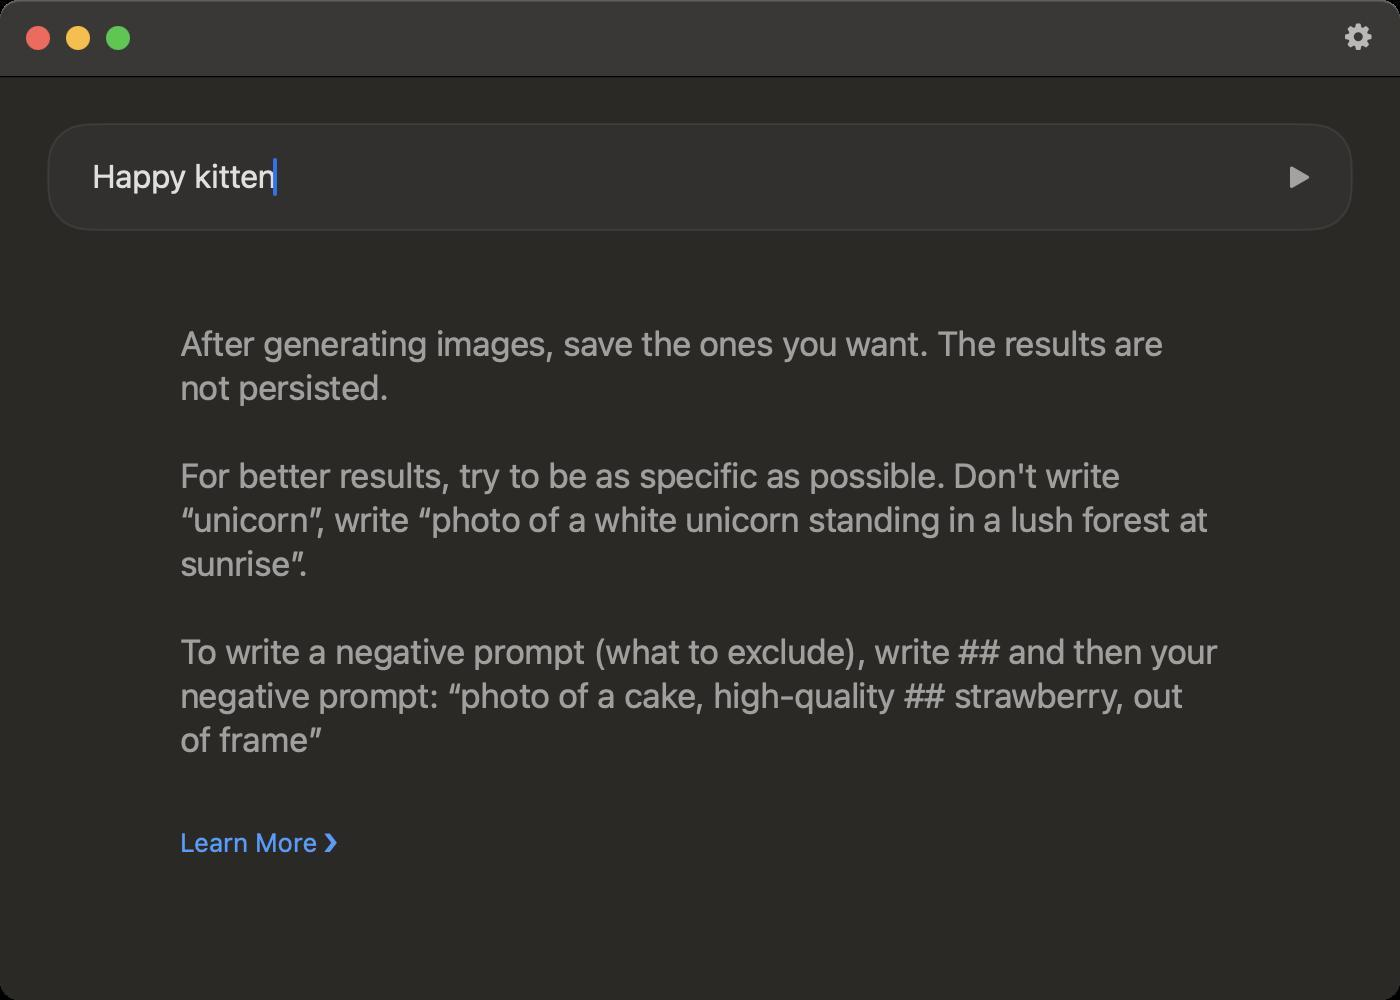
Accessibility tree:
{"name": "", "role": "AXWindow", "description": null, "role_description": "standard window", "value": null, "position": "514.00;285.00", "size": "700;500", "children": [{"name": null, "role": "AXGroup", "description": null, "role_description": "group", "value": null, "position": "0.00;0.00", "size": "700;500", "children": [{"name": null, "role": "AXTextField", "description": null, "role_description": "text field", "value": "Happy kitten", "position": "46.00;79.00", "size": "576;19", "children": []}, {"name": null, "role": "AXButton", "description": "Generate", "role_description": "button", "value": null, "position": "635.50;74.00", "size": "28;29", "children": []}, {"name": null, "role": "AXStaticText", "description": null, "role_description": "text", "value": "After generating images, save the ones you want. The results are not persisted.\n\nFor better results, try to be as specific as possible. Don't write “unicorn”, write “photo of a white unicorn standing in a lush forest at sunrise”.\n\nTo write a negative prompt (what to exclude), write ## and then your negative prompt: “photo of a cake, high-quality ## strawberry, out of frame”\n", "position": "90.00;162.00", "size": "520;240", "children": []}, {"name": null, "role": "AXLink", "description": "Learn More ❯", "role_description": "link", "value": null, "position": "90.00;413.00", "size": "79;16", "children": []}, {"name": null, "role": "AXScrollArea", "description": null, "role_description": "scroll area", "value": null, "position": "0.00;130.00", "size": "700;371", "children": [{"name": null, "role": "AXOpaqueProviderGroup", "description": null, "role_description": "collection", "value": null, "position": "inf;inf", "size": "0;0", "children": []}]}]}, {"name": null, "role": "AXToolbar", "description": null, "role_description": "toolbar", "value": null, "position": "0.00;0.00", "size": "700;38", "children": [{"name": null, "role": "AXButton", "description": "Quick Settings", "role_description": "button", "value": null, "position": "662.00;0.00", "size": "34;38", "children": [{"name": null, "role": "AXButton", "description": "Quick Settings", "role_description": "button", "value": null, "position": "671.50;8.75", "size": "16;16", "children": []}]}]}, {"name": null, "role": "AXButton", "description": null, "role_description": "close button", "value": null, "position": "12.00;11.00", "size": "14;16", "children": []}, {"name": null, "role": "AXButton", "description": null, "role_description": "full screen button", "value": null, "position": "52.00;11.00", "size": "14;16", "children": [{"name": null, "role": "AXGroup", "description": null, "role_description": "group", "value": null, "position": "52.00;11.00", "size": "14;16", "children": [{"name": null, "role": "AXGroup", "description": null, "role_description": "group", "value": null, "position": "52.00;11.00", "size": "14;16", "children": []}]}]}, {"name": null, "role": "AXButton", "description": null, "role_description": "minimize button", "value": null, "position": "32.00;11.00", "size": "14;16", "children": []}, {"name": null, "role": "AXStaticText", "description": null, "role_description": "text", "value": "", "position": "76.00;0.00", "size": "586;38", "children": []}]}